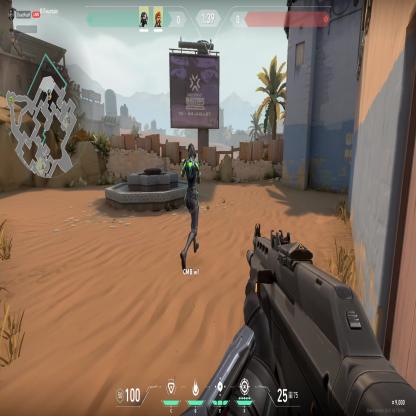
Label: teammate